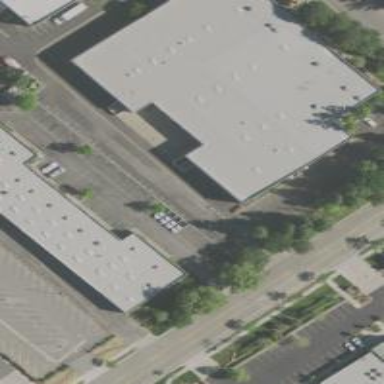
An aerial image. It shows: Industrial building.